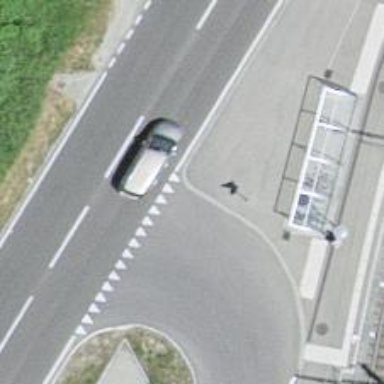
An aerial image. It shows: Road with "give way" sign.